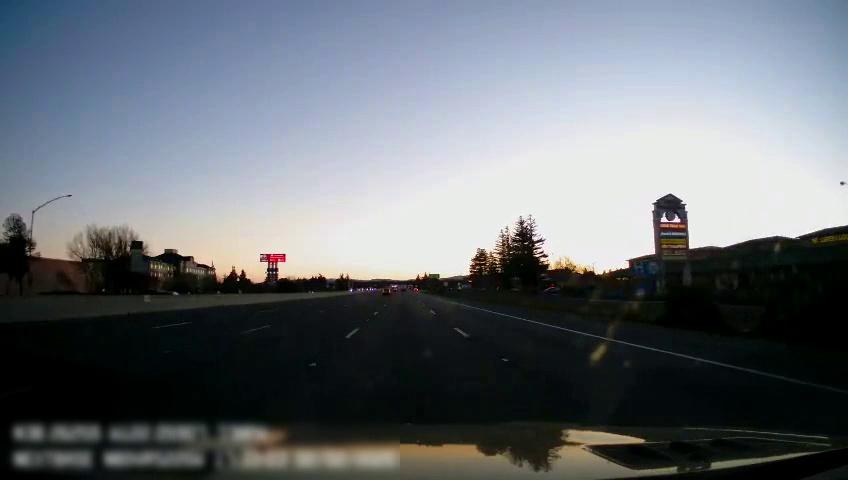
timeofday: Day
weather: Sunny
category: Drivable Space
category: Vehicles | Car
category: Vehicles | Car
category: Lanes | Current Lane
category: Lanes | Alternate Lane
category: Lanes | Alternate Lane
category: Lanes | Current Lane
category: Lanes | Alternate Lane
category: Lanes | Alternate Lane
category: Traffic | Signs